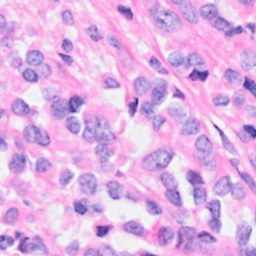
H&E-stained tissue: Breast